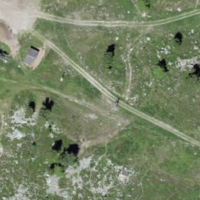
EUNIS habitat code: 26
Species observed at this site:
Papilio machaon
Juniperus communis
Motacilla alba